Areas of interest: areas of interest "Park and greenspace"
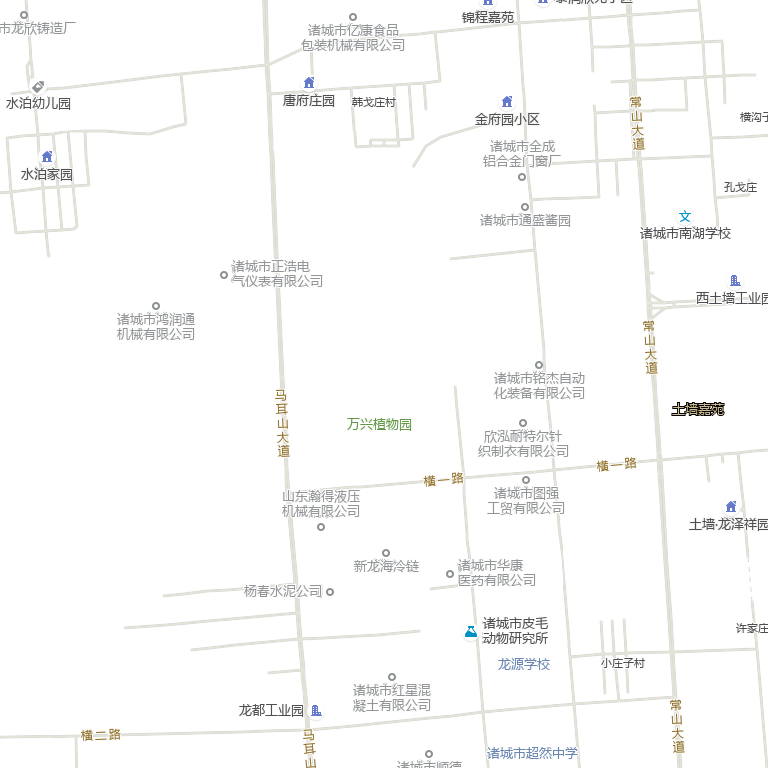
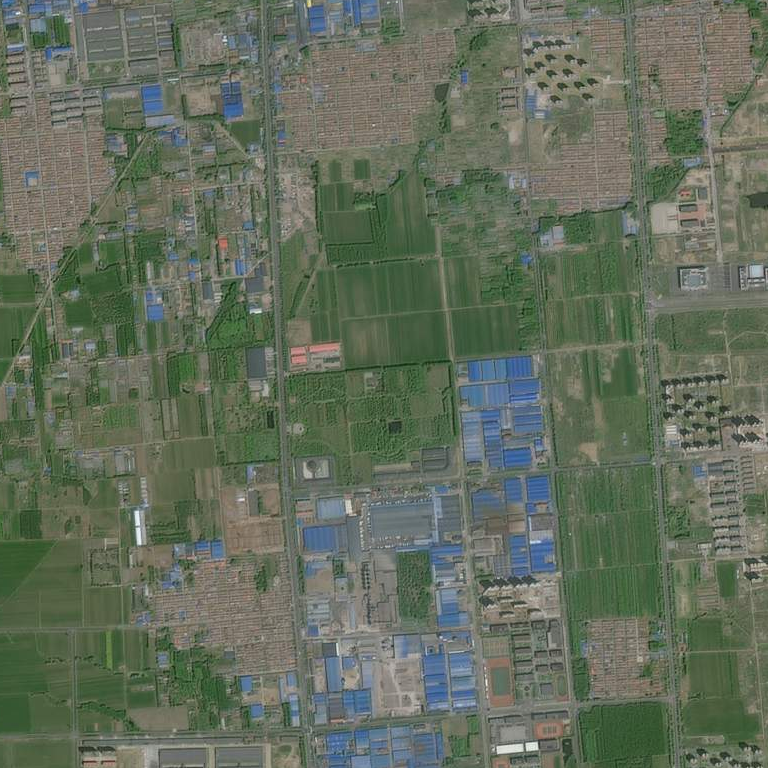